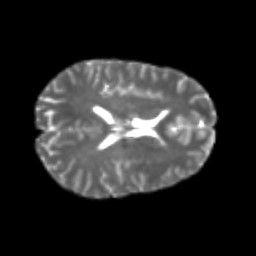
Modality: T2w
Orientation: axial
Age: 25
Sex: male
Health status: healthy
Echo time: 0.074 s